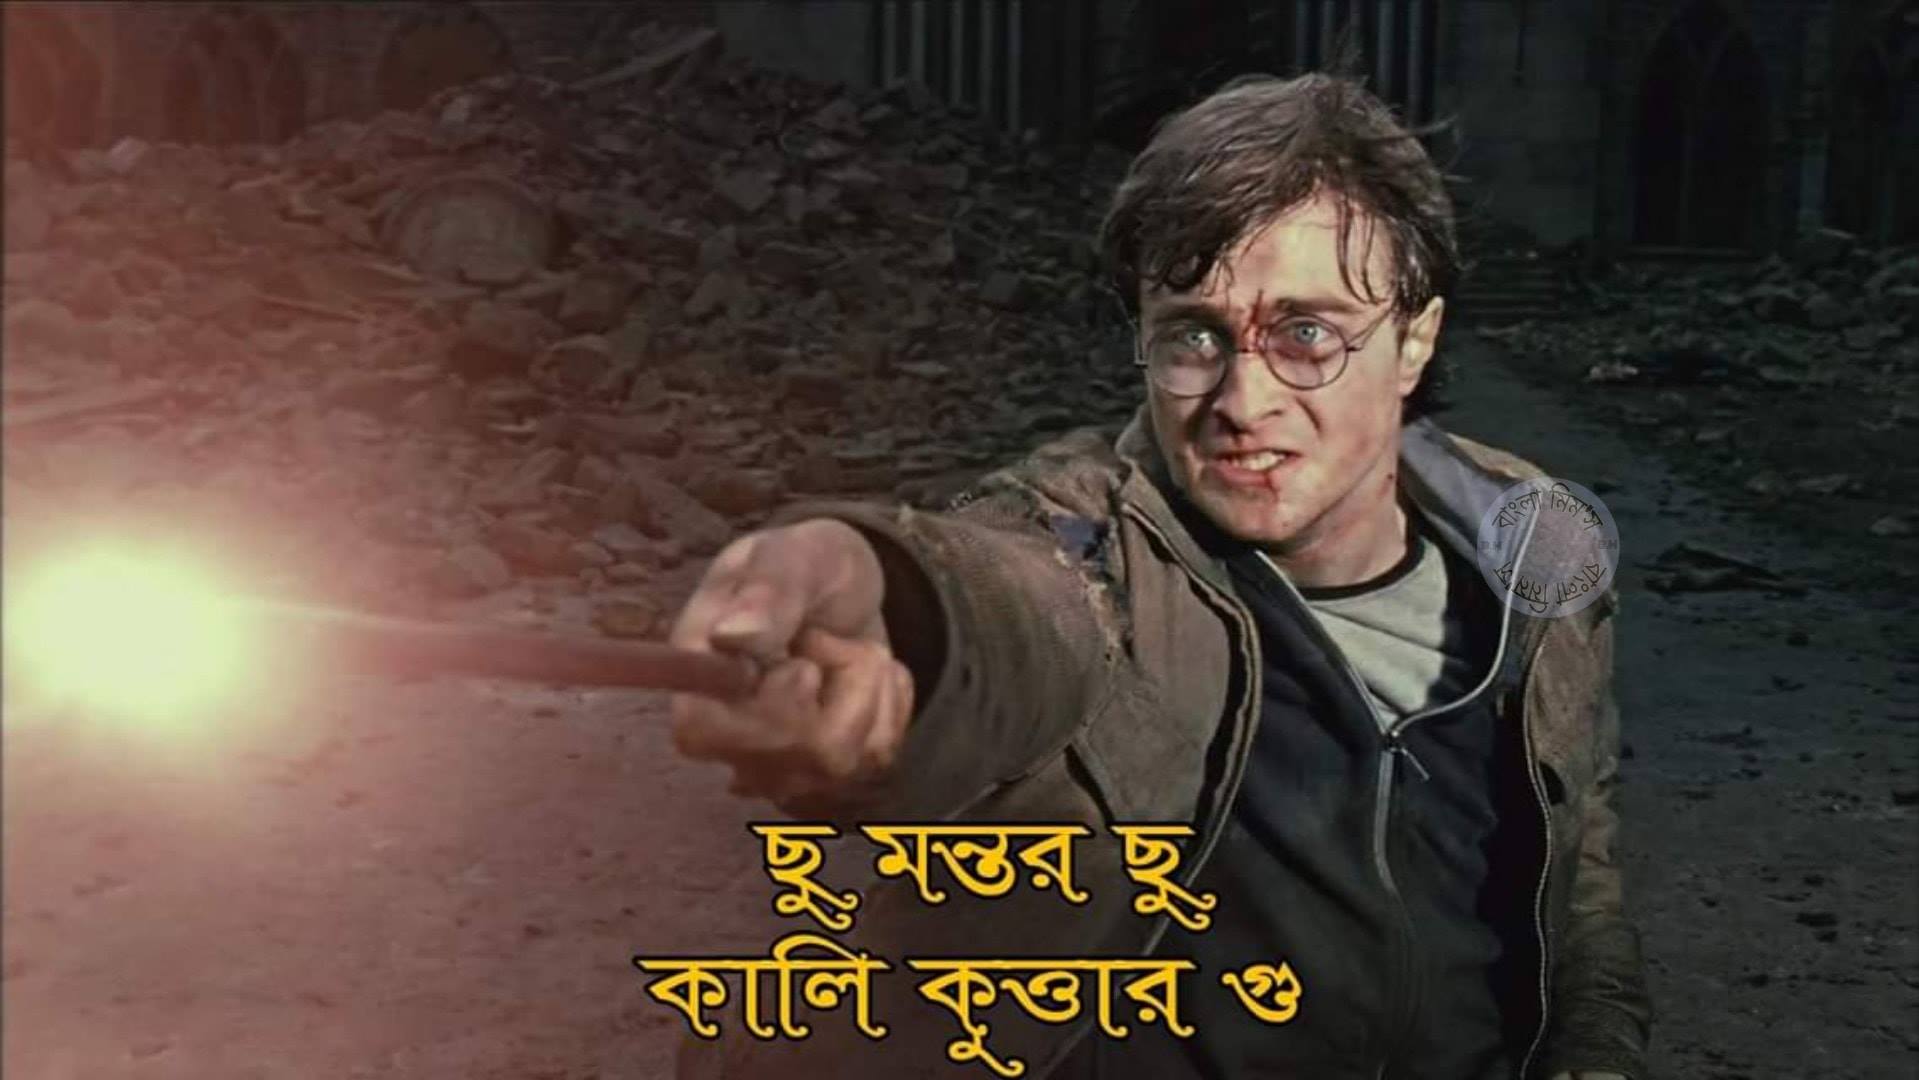
Caption: ছু মন্তর ছু কালি কুত্তার গু
Label: non-hate